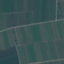
Label: PermanentCrop